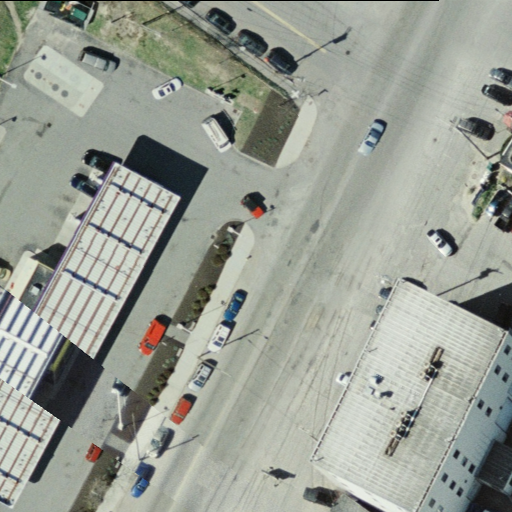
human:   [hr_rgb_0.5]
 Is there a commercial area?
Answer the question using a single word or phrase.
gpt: no

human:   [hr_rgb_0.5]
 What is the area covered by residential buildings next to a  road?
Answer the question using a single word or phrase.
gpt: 1m2

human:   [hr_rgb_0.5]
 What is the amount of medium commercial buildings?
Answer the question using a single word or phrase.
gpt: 0

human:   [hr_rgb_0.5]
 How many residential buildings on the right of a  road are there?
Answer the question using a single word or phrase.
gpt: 1

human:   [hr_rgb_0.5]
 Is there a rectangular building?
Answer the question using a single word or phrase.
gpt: yes

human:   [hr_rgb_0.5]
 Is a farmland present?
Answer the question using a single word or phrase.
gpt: no

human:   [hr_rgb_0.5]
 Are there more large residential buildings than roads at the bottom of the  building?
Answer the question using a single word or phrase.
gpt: no

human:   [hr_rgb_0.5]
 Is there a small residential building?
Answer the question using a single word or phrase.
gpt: yes

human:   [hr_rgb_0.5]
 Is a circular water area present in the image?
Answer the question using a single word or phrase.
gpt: no

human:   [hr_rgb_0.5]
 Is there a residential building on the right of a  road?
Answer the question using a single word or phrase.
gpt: yes

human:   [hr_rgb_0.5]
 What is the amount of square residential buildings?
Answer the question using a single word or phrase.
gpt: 0

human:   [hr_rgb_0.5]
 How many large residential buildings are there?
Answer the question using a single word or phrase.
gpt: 0

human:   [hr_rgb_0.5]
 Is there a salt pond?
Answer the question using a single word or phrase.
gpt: no

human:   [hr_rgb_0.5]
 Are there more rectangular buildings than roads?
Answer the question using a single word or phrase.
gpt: no

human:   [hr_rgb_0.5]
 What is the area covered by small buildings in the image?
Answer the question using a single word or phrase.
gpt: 1m2

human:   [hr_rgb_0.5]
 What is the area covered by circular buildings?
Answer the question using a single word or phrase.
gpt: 0m2

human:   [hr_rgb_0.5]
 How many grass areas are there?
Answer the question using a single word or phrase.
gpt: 0

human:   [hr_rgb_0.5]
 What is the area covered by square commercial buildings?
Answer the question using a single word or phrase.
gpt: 0m2

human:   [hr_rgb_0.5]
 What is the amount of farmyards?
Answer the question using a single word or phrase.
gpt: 0

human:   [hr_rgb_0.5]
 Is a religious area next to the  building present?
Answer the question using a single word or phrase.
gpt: no

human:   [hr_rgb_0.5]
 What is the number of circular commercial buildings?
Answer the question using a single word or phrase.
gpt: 0

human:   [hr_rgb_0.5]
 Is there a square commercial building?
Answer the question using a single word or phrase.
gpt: no

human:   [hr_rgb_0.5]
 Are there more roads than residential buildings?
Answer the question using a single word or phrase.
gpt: yes

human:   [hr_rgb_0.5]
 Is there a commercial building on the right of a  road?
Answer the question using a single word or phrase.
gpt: no

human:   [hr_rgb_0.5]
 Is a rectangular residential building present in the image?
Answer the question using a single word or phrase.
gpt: yes

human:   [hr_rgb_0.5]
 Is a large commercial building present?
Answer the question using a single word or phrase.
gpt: no

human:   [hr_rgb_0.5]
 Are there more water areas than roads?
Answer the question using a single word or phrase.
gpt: no

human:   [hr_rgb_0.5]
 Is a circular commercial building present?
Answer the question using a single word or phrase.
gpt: no

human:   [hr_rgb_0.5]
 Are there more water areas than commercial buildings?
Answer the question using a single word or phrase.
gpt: no

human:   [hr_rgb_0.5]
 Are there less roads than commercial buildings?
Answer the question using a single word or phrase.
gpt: no

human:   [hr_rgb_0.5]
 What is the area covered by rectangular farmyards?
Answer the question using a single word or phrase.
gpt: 0m2

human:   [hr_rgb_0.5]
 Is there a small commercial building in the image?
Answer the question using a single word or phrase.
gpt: no

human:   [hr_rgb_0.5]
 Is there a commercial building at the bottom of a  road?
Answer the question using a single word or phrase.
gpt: no

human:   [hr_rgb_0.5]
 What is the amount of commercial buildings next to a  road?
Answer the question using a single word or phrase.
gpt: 0

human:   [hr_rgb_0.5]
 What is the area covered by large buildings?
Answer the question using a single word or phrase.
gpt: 0m2

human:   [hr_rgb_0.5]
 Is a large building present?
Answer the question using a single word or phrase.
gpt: no